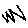
Label: zigzag